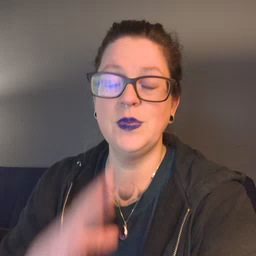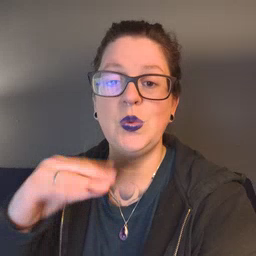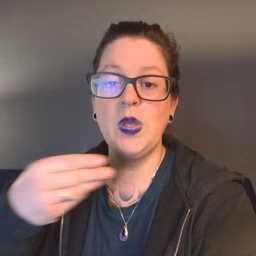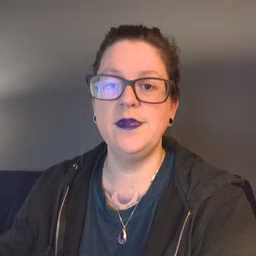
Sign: story